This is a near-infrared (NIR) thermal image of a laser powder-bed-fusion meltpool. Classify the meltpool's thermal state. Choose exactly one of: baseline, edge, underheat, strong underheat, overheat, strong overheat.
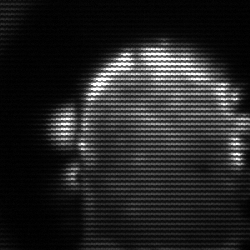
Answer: baseline